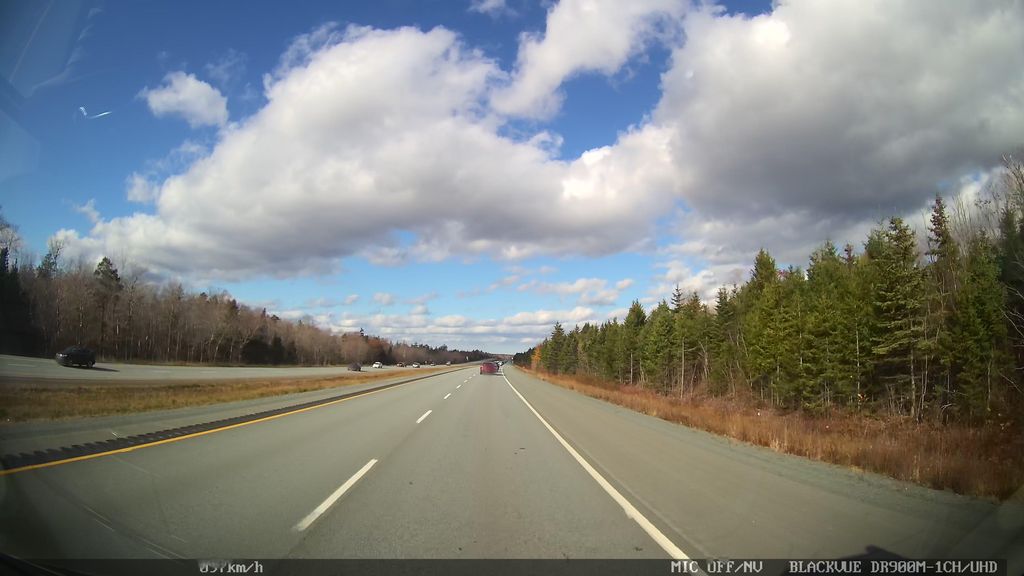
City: halifax